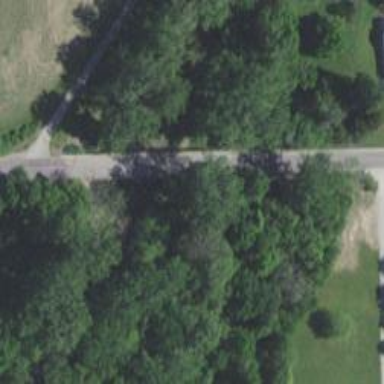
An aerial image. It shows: Tertiary road with bridge.